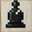
Piece: bB